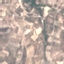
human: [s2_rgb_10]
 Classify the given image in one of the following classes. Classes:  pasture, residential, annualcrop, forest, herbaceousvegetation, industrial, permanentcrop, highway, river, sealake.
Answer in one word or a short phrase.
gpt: PermanentCrop